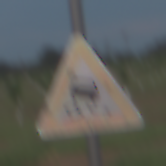
Verkehrszeichen: SchleuderOderRutschgefahr
Umgebung: Outdoor, Nature
Tageszeit: SunriseSunset
Wetter: PartlyCloudy
Licht: Natural
Jahreszeit: NotSpecified
Kontrast: LowContrast